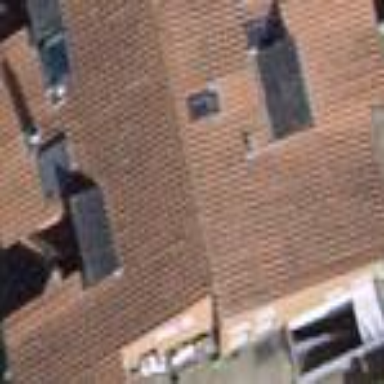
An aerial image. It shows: Simple house.